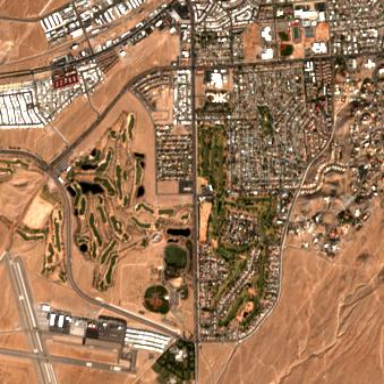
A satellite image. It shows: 27-hole golf course located on leisure land.